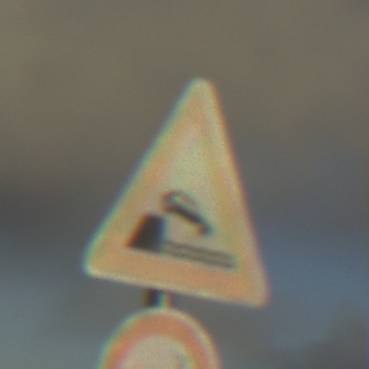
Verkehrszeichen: Ufer
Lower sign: VerbotUeberholenEinspurigeFahrzeuge
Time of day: SunriseSunset
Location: Outdoor (Nature)
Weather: PartlyCloudy
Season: NotSpecified
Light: Natural